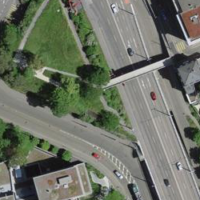
EUNIS habitat code: 57
Species observed at this site:
Taxus baccata
Veronica hederifolia
Geranium sanguineum
Veronica persica
Ficaria verna
Hygromia cinctella
Bellis perennis
Sambucus racemosa
Malva sylvestris